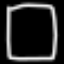
Label: square